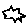
Label: star